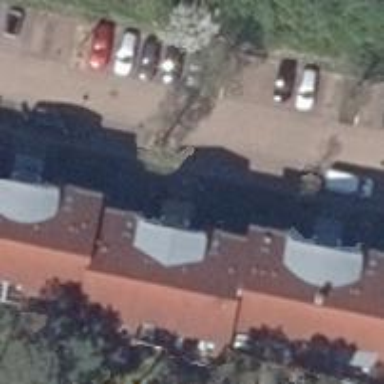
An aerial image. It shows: Image showing building with apartments.